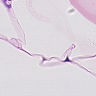
Metastatic tissue present: no